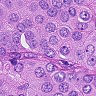
Metastatic tissue present: yes